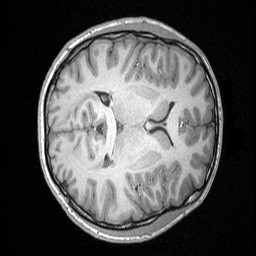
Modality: T1w
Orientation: axial
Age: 20
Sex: male
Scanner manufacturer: siemens
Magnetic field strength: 3 T
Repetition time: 1.64 s
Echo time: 0.00234 s